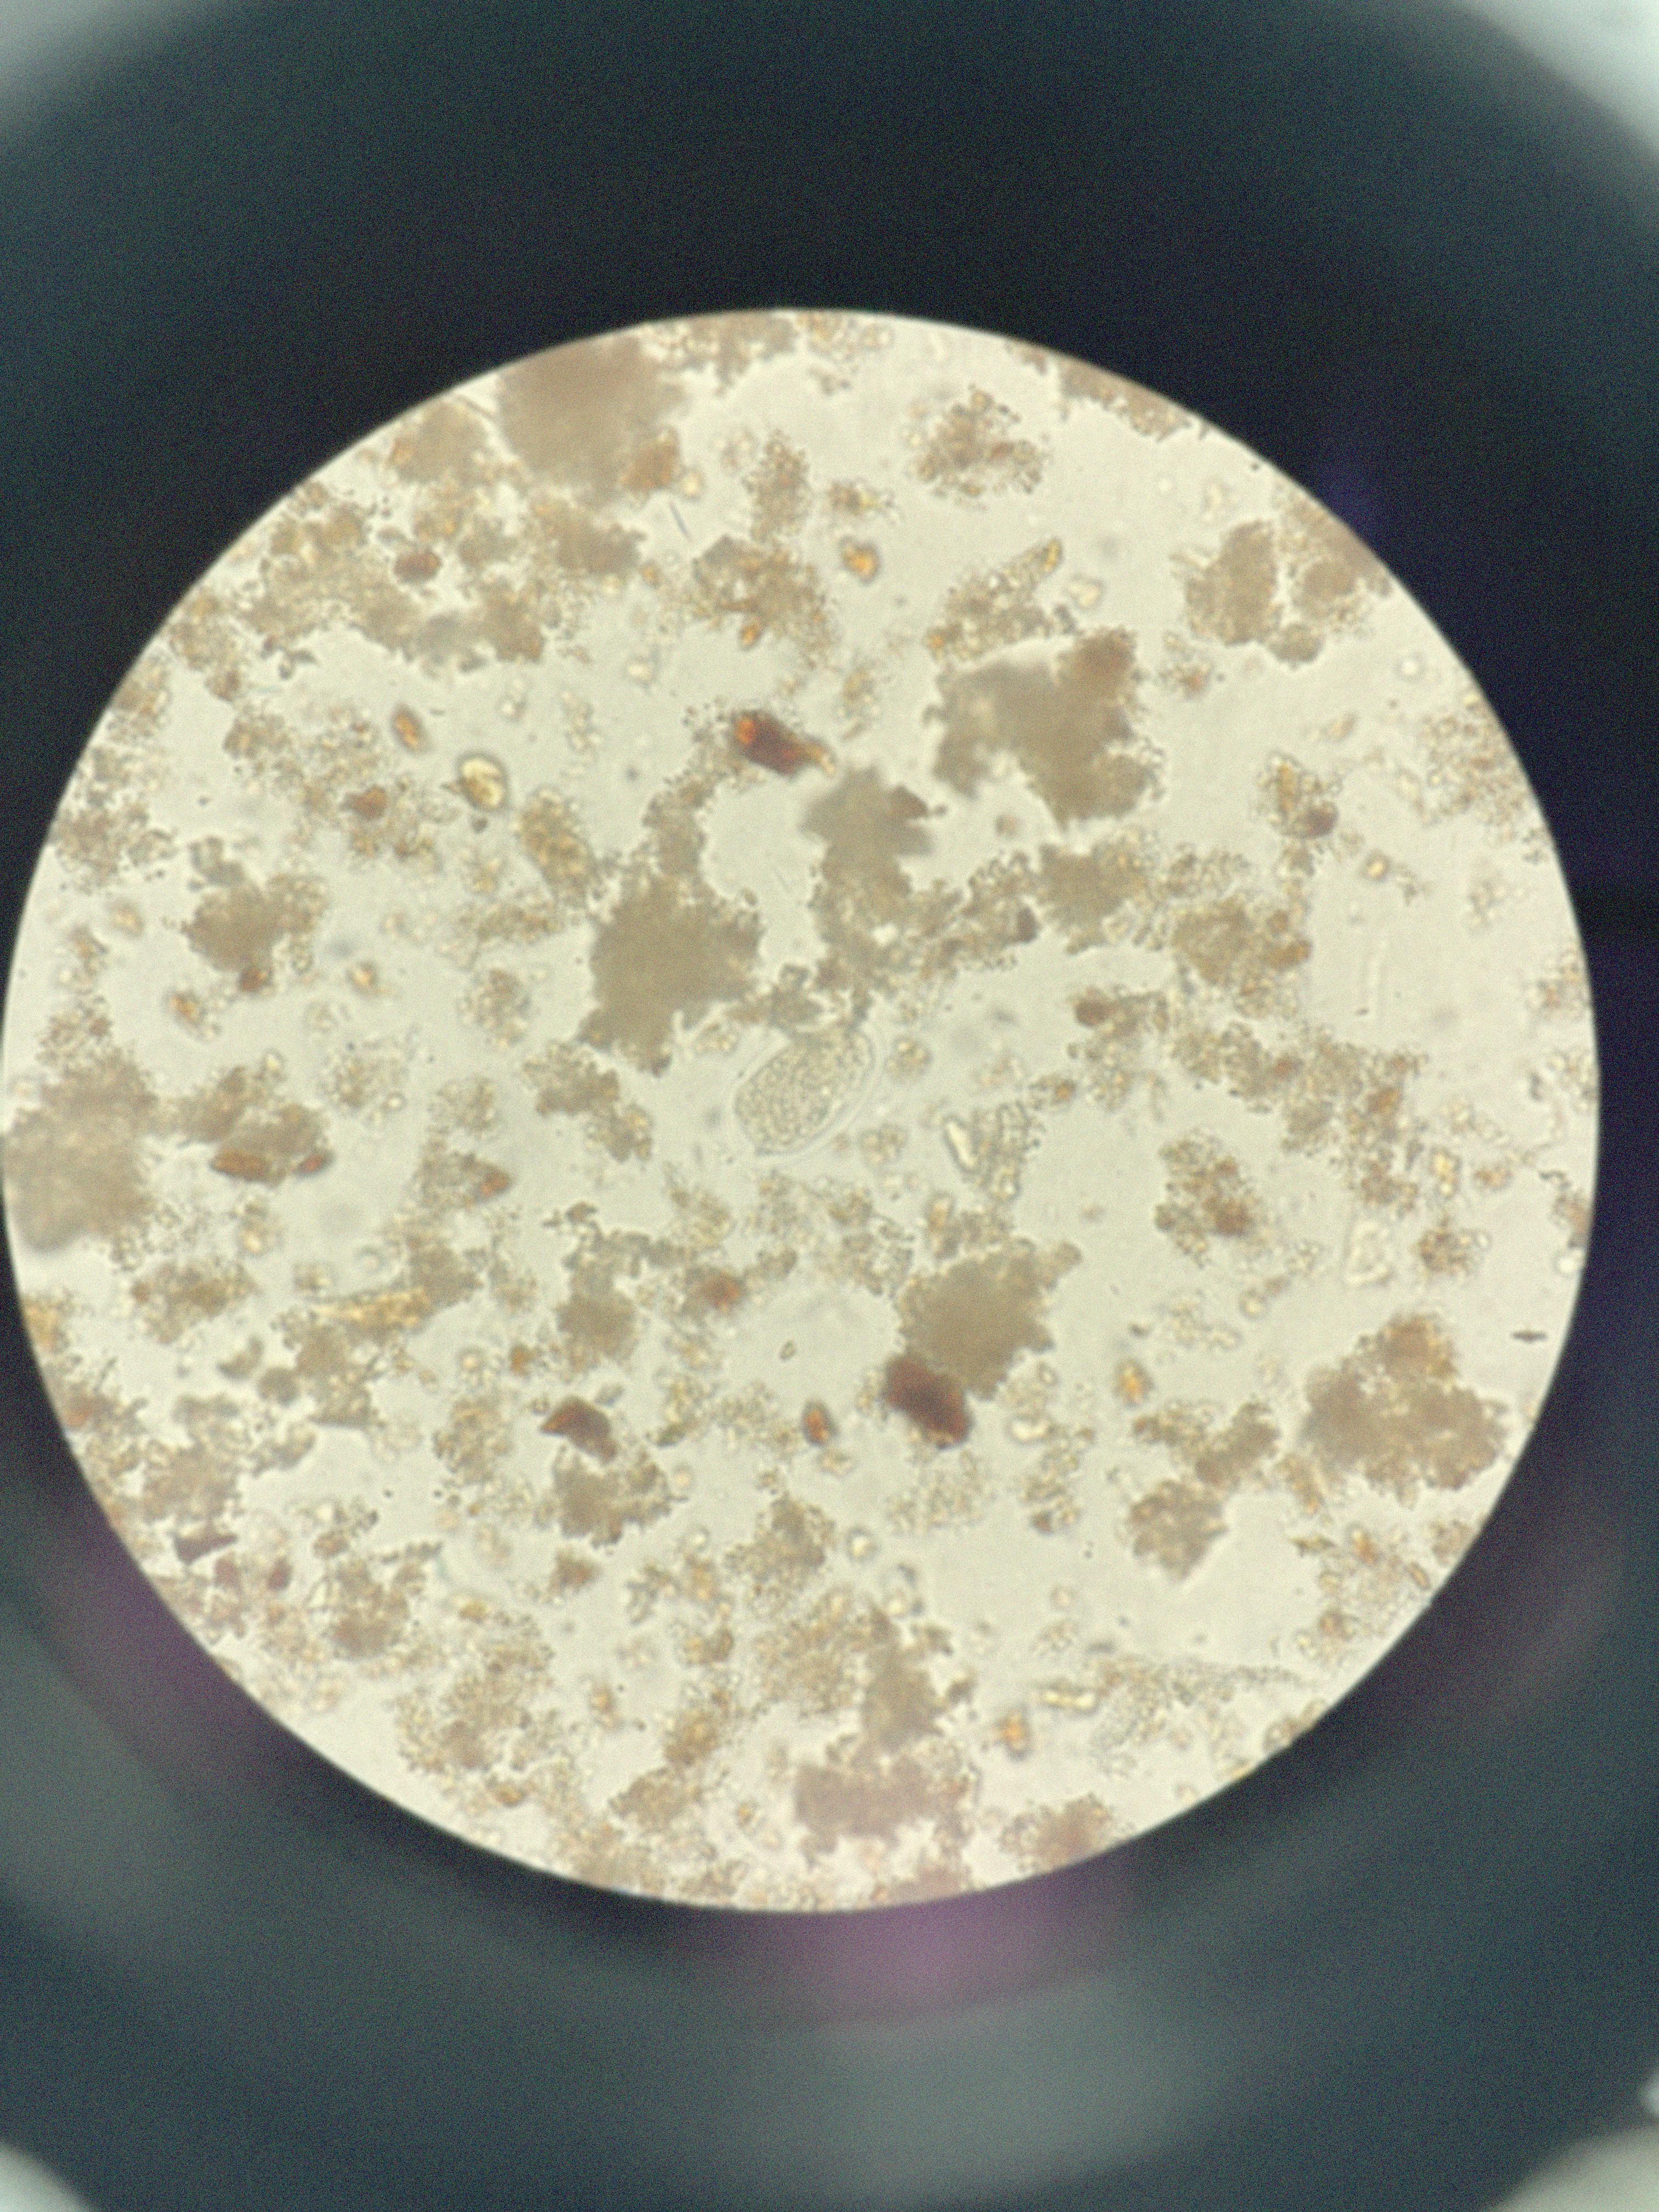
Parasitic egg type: Hookworm egg